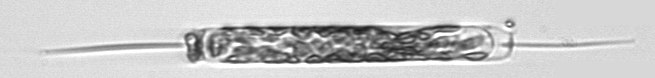
Label: Ditylum_brightwellii